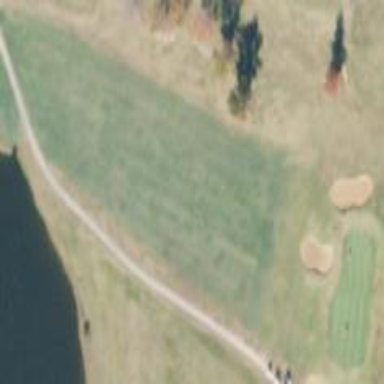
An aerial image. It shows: Scenic golf fairway.